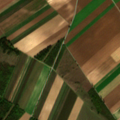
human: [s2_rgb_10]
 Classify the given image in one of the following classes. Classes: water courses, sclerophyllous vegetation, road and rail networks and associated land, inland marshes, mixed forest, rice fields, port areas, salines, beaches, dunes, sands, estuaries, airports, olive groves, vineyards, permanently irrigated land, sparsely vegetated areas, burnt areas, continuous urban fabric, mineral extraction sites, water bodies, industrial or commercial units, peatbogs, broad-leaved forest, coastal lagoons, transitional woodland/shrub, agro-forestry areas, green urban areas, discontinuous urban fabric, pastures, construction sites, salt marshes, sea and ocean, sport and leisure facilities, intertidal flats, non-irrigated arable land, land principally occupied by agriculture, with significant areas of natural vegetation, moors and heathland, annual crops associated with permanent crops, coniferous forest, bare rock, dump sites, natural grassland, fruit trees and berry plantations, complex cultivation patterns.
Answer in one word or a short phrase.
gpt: non-irrigated arable land, mixed forest, natural grassland